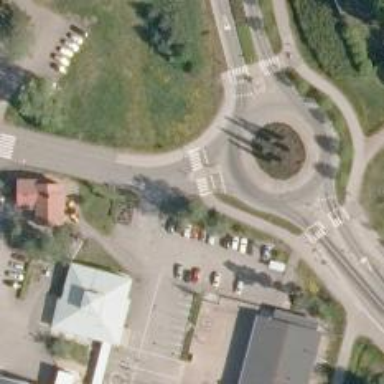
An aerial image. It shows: Road with "give way" sign.